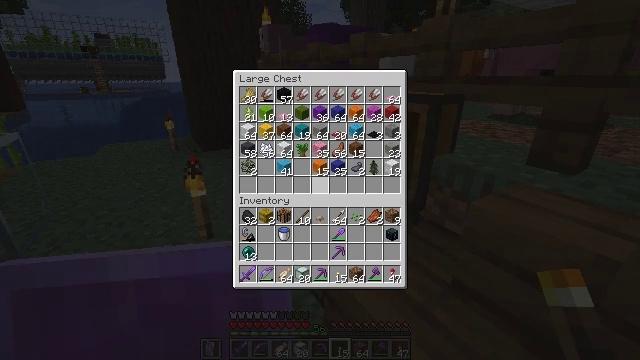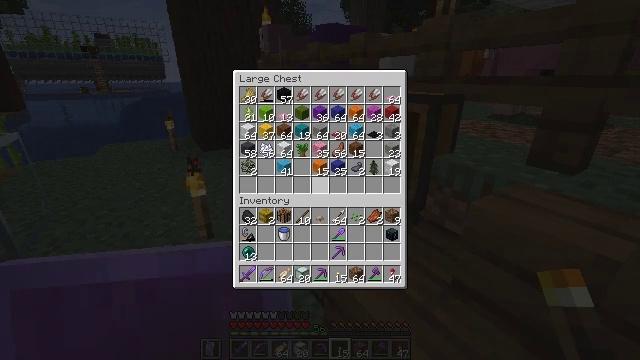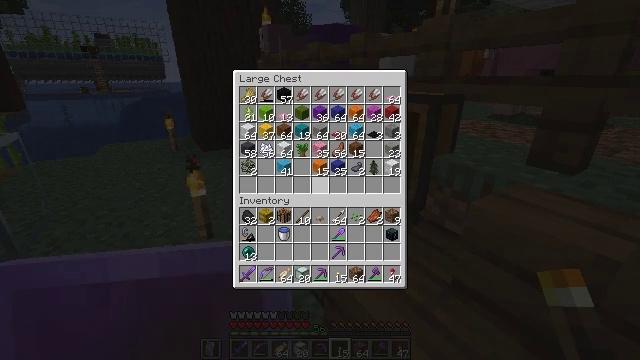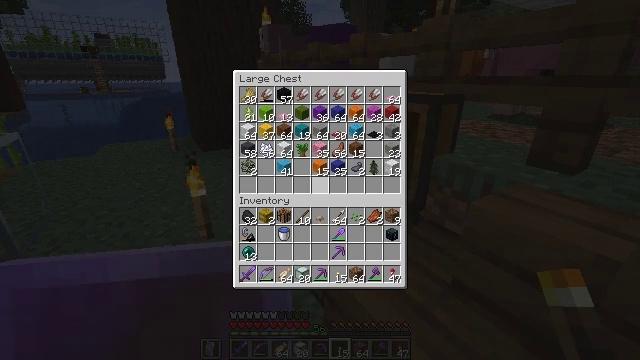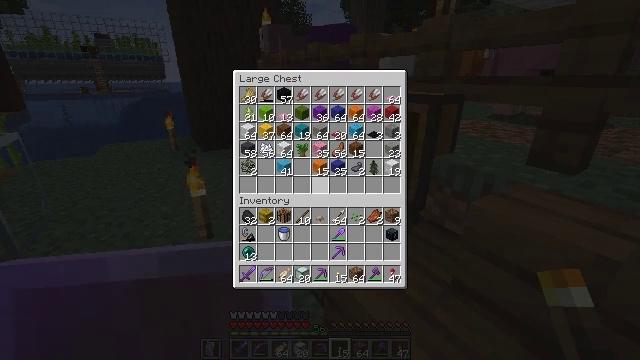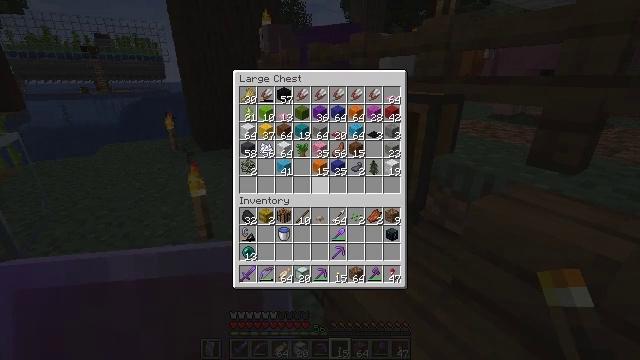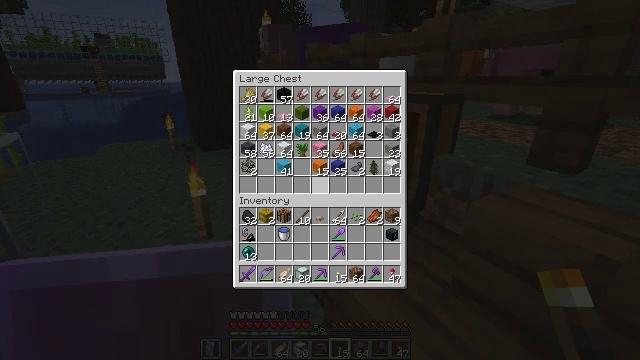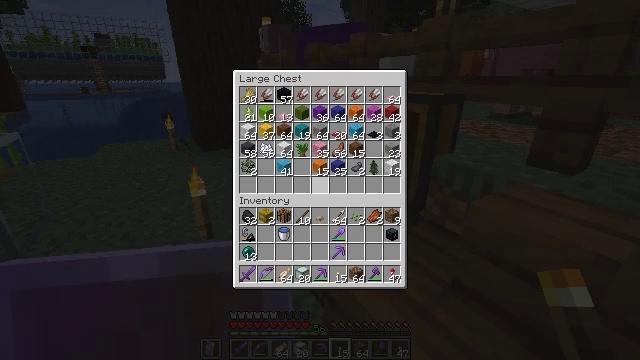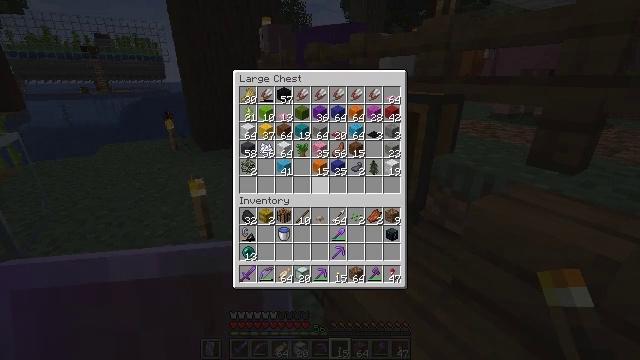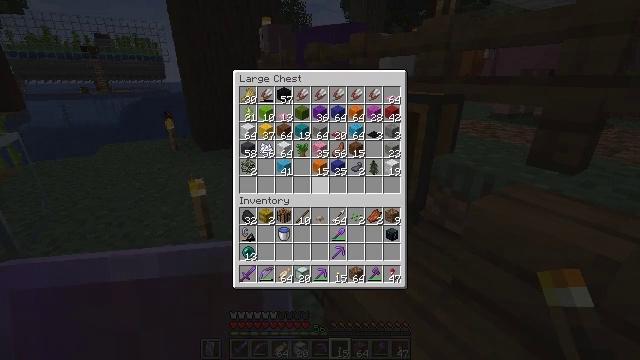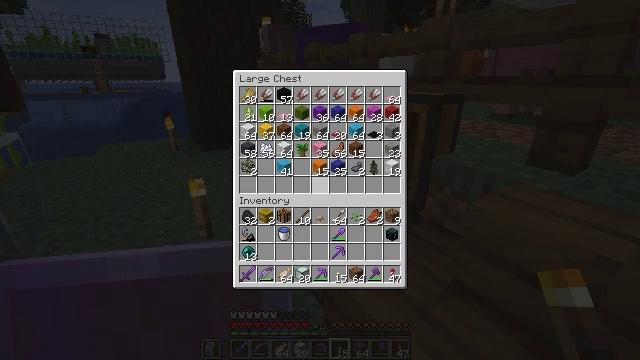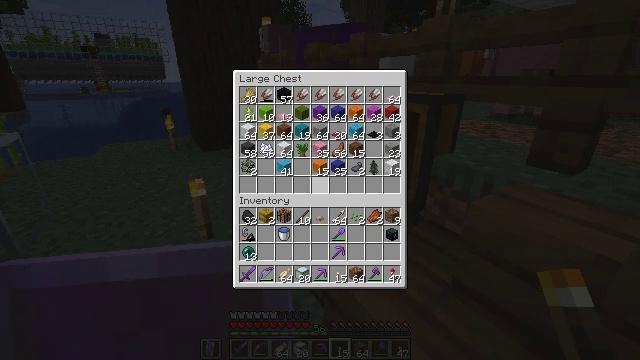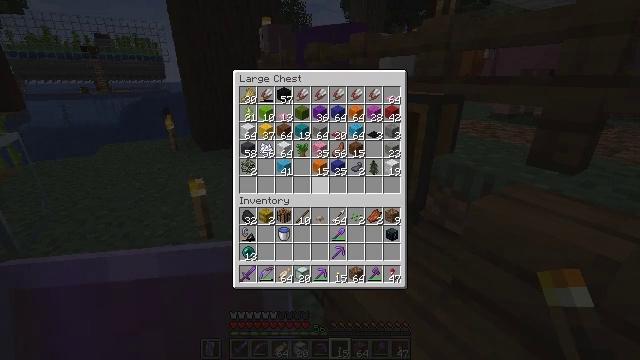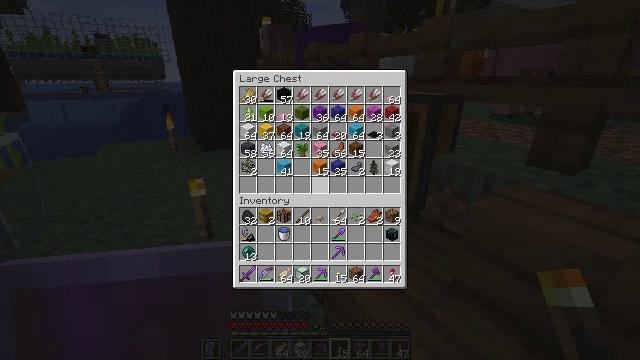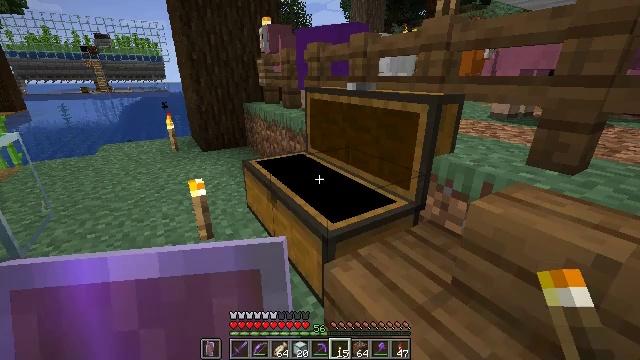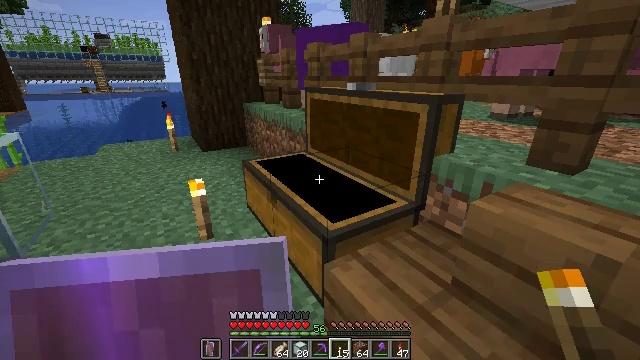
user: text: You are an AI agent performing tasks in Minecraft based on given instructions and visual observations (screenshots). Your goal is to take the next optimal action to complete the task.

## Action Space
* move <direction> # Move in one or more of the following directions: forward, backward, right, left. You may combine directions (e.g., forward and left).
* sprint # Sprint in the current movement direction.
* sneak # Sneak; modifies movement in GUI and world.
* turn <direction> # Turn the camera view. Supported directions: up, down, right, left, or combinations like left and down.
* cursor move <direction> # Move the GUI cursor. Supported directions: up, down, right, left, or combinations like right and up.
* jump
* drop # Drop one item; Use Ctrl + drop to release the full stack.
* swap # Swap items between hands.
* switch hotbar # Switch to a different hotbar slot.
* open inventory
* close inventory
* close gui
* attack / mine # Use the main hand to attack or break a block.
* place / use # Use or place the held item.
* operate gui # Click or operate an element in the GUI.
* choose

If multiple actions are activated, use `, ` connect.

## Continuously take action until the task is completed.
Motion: motion action
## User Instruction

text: Break the cactus block.
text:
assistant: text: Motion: no_op
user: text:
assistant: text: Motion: no_op
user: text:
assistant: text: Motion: no_op
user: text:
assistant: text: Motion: no_op
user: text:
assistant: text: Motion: no_op
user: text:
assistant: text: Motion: no_op
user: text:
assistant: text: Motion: no_op
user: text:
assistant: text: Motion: no_op
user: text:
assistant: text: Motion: no_op
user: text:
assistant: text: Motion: no_op
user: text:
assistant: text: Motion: no_op
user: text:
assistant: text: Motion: no_op
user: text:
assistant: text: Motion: no_op
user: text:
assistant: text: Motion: no_op
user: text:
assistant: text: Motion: no_op
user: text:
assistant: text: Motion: no_op
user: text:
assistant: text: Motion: no_op
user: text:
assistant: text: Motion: no_op
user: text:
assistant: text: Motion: no_op
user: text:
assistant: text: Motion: turn left
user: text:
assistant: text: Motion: move forward, turn left
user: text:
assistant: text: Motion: move forward, turn left and up
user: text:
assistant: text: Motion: move forward, turn left and up
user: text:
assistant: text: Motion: move forward, turn left and up
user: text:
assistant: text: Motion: move forward
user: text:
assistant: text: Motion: move forward
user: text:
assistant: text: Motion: move forward
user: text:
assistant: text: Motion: move forward
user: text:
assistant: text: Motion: move forward
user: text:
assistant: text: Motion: move forward, sprint